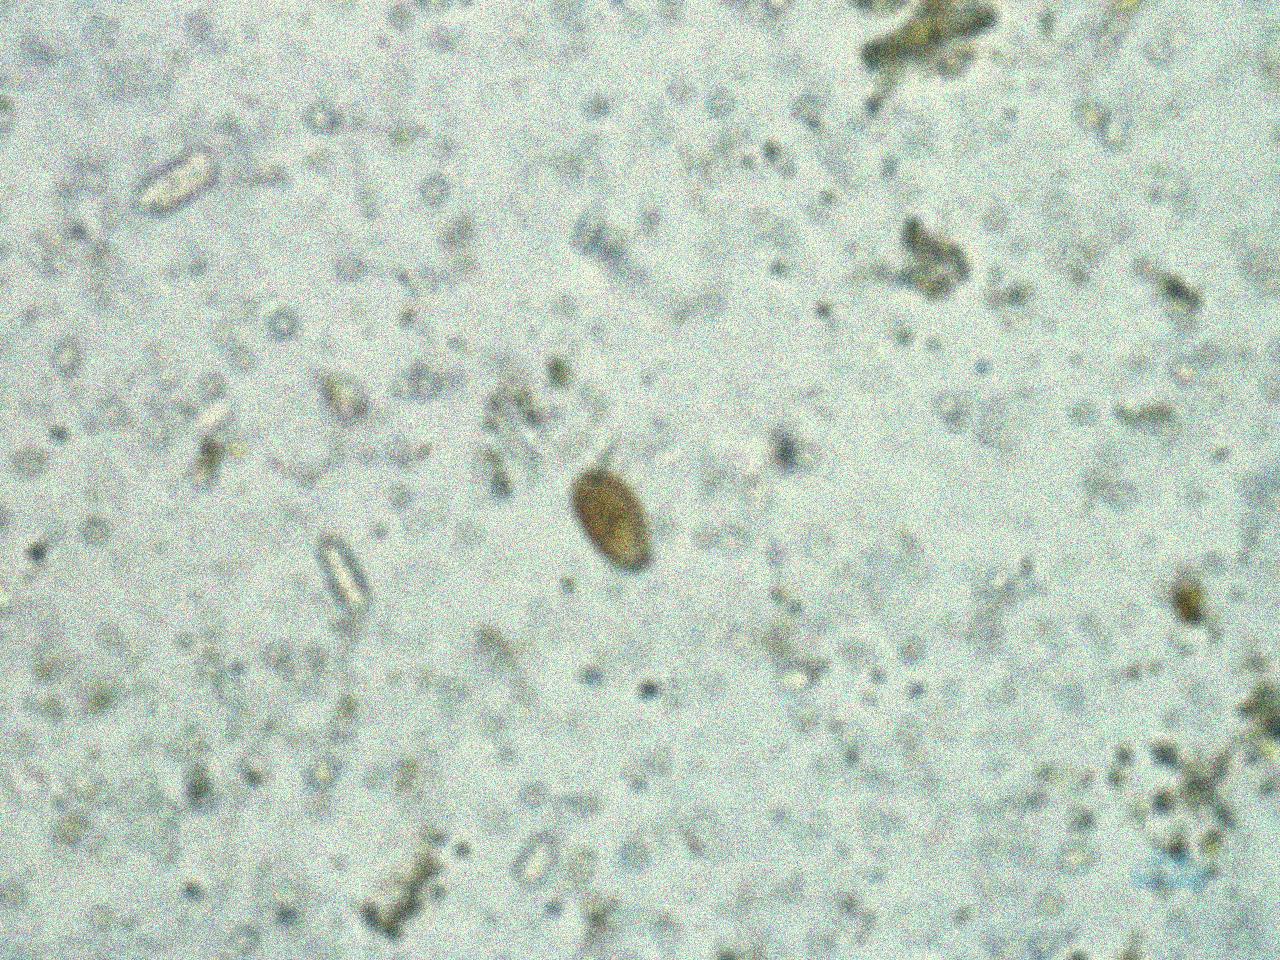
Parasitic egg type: Opisthorchis viverrine